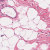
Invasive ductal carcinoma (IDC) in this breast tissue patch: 0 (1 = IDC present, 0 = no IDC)